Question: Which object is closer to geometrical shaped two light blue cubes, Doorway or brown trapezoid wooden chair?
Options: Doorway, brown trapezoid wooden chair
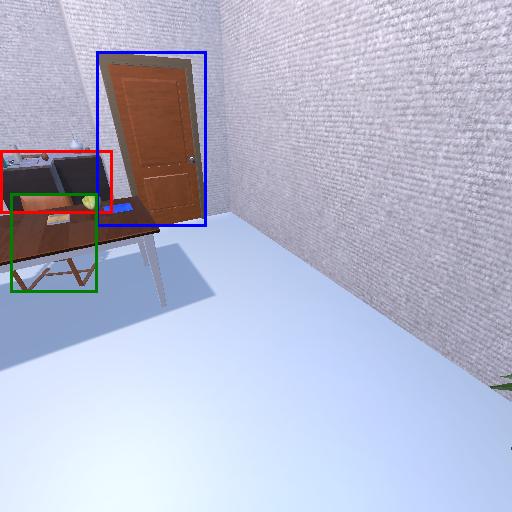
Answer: Doorway